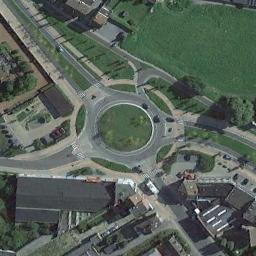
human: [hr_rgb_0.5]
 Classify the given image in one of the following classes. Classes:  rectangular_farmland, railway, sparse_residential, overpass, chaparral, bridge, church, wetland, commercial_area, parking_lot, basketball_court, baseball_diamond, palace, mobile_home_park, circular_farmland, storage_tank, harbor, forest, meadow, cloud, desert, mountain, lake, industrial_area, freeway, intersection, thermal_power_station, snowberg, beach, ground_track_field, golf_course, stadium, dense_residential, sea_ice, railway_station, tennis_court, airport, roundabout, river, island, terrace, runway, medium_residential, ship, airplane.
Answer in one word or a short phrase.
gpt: roundabout